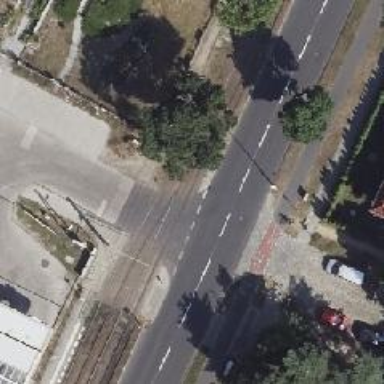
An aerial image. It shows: Tram level crossing on the railway.